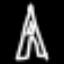
Label: The Eiffel Tower